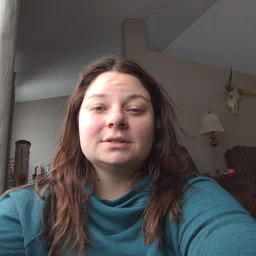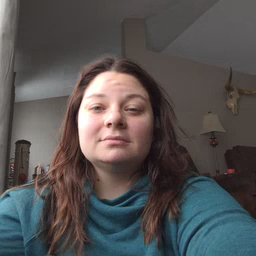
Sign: awake